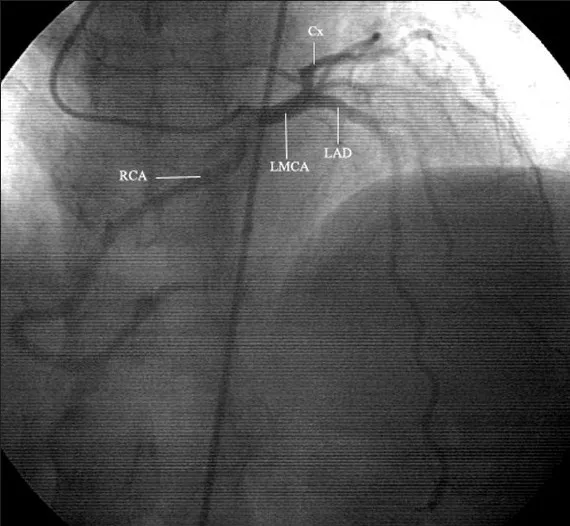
Coronary angiography, right anterior oblique view with a caudal projection. Note the single coronary ostium and the right coronary artery and left main coronary artery originating from the solitary vessel. LMCA: Left main coronary artery; LAD: left anterior descending coronary artery; RCA: right coronary artery; Cx: circumflex coronary artery.
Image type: radiology (x_ray)